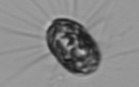
Label: Corethron_hystrix